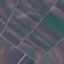
Label: PermanentCrop